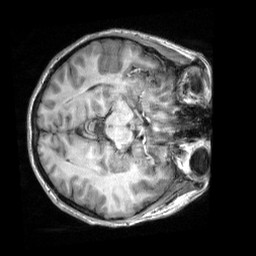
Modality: T1w
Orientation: axial
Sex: female
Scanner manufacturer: siemens
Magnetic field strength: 3 T
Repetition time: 2.3 s
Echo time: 0.00308 s